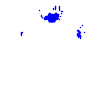
Particle: electron